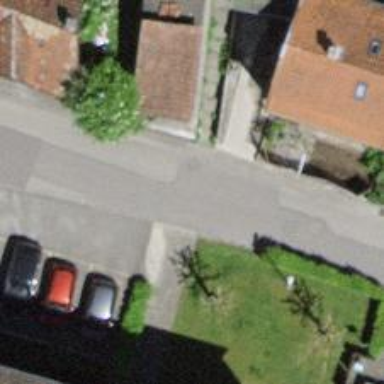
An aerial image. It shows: Set of steps on the road.